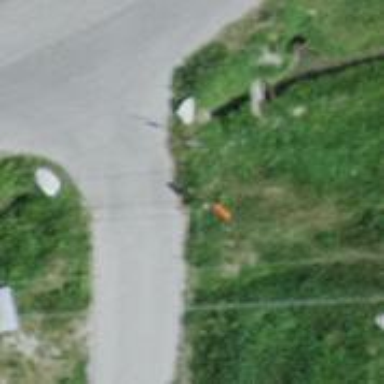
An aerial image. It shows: Pole supporting roof covering pipeline marker.